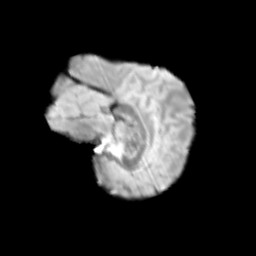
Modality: T2w
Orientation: sagittal
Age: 11
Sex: female
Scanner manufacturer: siemens
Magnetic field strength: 3 T
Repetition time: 3.8 s
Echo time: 0.07 s